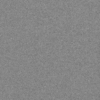
Label: dusty